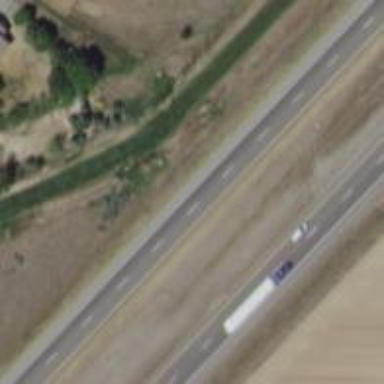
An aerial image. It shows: Motorway.